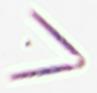
Label: Thalassionema